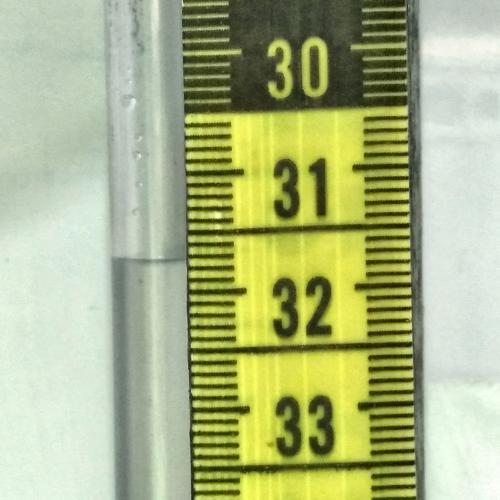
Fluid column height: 31.7 cm